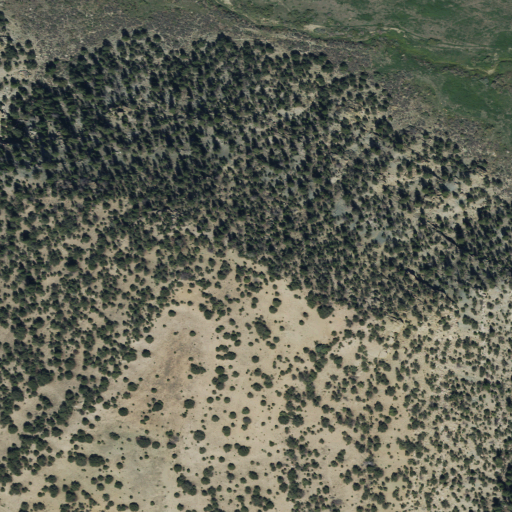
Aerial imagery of cliff(s) in Utah named Smith Point containing evergreen forest, shrub, herbaceous wetlands, and woody wetlands